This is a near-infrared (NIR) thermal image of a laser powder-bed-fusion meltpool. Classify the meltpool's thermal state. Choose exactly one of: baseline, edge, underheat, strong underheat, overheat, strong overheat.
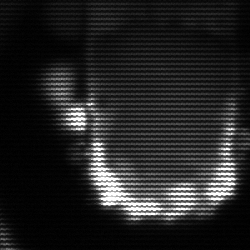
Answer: baseline